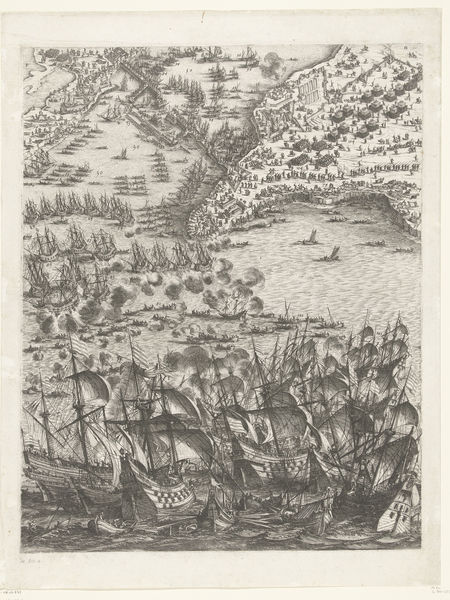
Titel: Beleg van La Rochelle, september 1627-oktober 1628 (centrale kaart, deel middenonder)
Künstler: Jacques Callot
Standort: Amsterdam
Institution: Rijksmuseum
Schlagwörter: soldiers, white, black, grey, wooden, wood, smoke, sky, tree, boat, lake, landscape, nature, ocean, sea, ship, water, island, trees, village, river, road, drawing, black and white, etching, illustration, sketch, battle, boats, mast, sail, storm, town, crowded, buildings, detail, engraving, map, harbor, war, fire, ships, globe, land, sailing, sails, tan, bible, flame, earth, sepia, whit, detailed, weapons, roads, masts, sailing ship, navy, armada, canon, naval, rivers, fleet, canons, towns, galleon, galleons, war ship, bats, lands, galleson, black and white pencil battle ships map